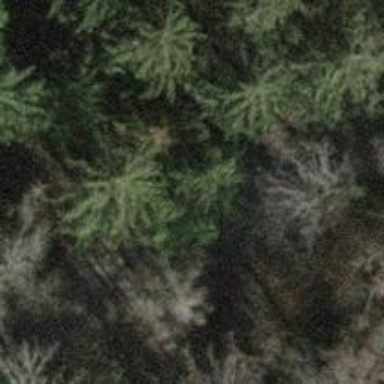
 grade2 track used for forestry vehicles."